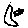
Label: moon